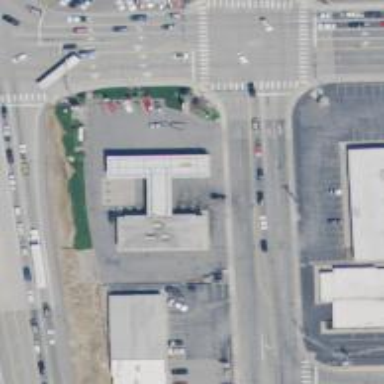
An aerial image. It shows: Convenience shop.